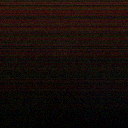
Screen state: off